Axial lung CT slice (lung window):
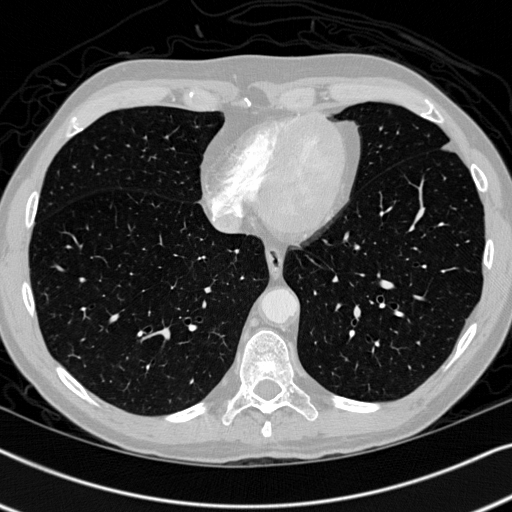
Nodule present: no